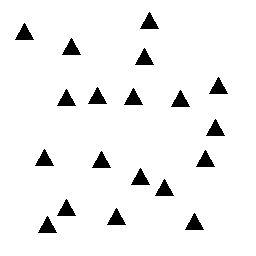
Squares: 0
Triangles: 19
Stars: 0
Total shapes: 19